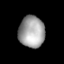
Tissue: lung
Cell type: Others
Senescence score: 0.1713
Nuclear area (px): 799
Mean DAPI intensity: 161.222